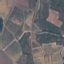
Label: PermanentCrop